Question: I have downloaded android-ndk-r10e & I have also setted path in environment variable as well as NDK path for eclipse. I was able to build and run HelloJni sample app from eclipse, but when I use console to build it says
> 'ndk' is not recognized as an internal or external command,operable
program or batch file.
I have googled this and have also installed Cygwin even though it's not mentioned in offical google installation instructions(<URL> but to no vain.
I have set my path but when I do echo %path% it dosen't show up. How can I use NDK from command lines.
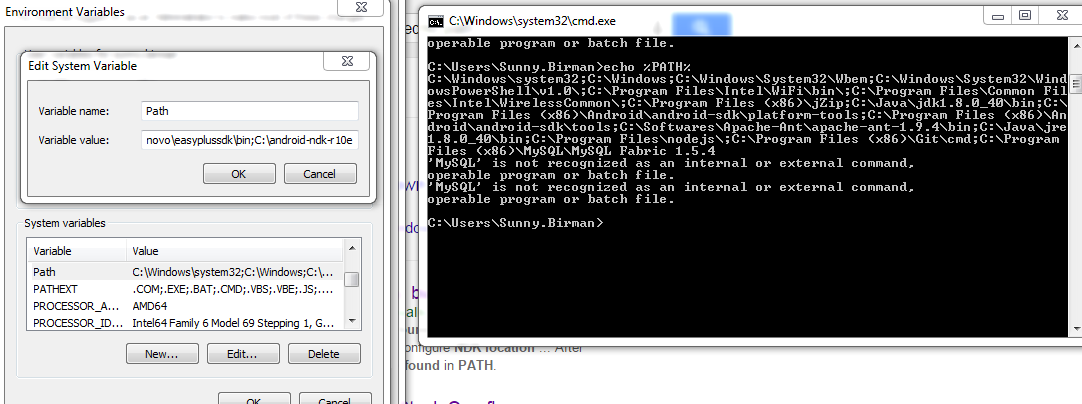
Answer: The command you're probably looking for is 'ndk-build', not 'ndk'.